Question: I have a link which adds a '<tr>' dynamically with JQuery, but my '<tr>' contains some '<td>' which contains JQuery (the first one is a datepicker and the last one removes the current '<tr>'). And when I add this '<tr>' the JQuery and it's CSS doesn't work :
> Here's a Screenshot (the last '<tr>' is the '<tr>' which is added
dynamically) :
Here's the jquery code of adding dynamically :
'''
<script>
$('.AddResults').click(function(){
// All the cols
var jourVar = $('<td class="jr_td"><p><input type="text" class="datepicker" /></p><p class="ou">ou</p><p><input type="text" class="datepicker" /></p></td>') ;
var creneauVar = $('<td class="cr_td"><select><option value="h1">10h30</option><option value="h2">11h30</option></select><select class="cr_td_s2"><option value="h3">10h30</option><option value="h4">11h30</option></select></td>') ;
var repassageVar = $('<td class="rp_td"><select><option value="h5" SELECTED>2h00</option><option value="h6">3h00</option></select></td>') ;
var menageVar = $('<td class="mn_td"><select><option value="h7" SELECTED>2h00</option><option value="h8">3h00</option></select></td>') ;
var totalVar = $('<td class="tt_td"><strong>4h.</strong></td>') ;
var pttcVar = $('<td class="pttc_td"><strong>88 &#8364;</strong></td>') ;
var corVar = $('<td class="cor_td"><a href="#"><img src="img/ico/corbeille.png" alt="" width="13" height="13" /></a></td>') ;
//Create 2 new rows
var newTitreRow = $('<tr><td class="bar_td" colspan=7><strong>PRESTATION ' + rowNumber + '</strong></td></tr>') ;
var newContentRow = $('<tr class="ligne_suppr">').append(jourVar).append(creneauVar).append(repassageVar).append(menageVar).append(totalVar).append(pttcVar).append(corVar).append('<\/tr>') ;
//Append the new row to the body of the #table_prest table
$('#table_prest tbody').append(newTitreRow);
$('#table_prest tbody').append(newContentRow);
$('<style type="text/css">@import url("' + myStylesLocation + '")</style>').appendTo("#table_prest tbody");
//Iterate row number
rowNumber++;
});
</script>
'''
> And here's the datepicker code :
'''
<script>
$(function() {
$( ".datepicker" ).datepicker({
showOn: "button",
buttonImage: "img/ico/jour_presta.png",
buttonImageOnly: true
});
});
</script>
'''
> And Here's the deleting code :
'''
<script>
$('.ligne_suppr a').click(function(e) {
e.preventDefault();
var parent = $(this).parent().parent(); // parent <tr> of the anchor tag
var previous = parent.prev(); // <tr> before the parent <tr>
parent.remove();
previous.remove();
rowNumber -- ;
});
</script>
'''
Do you have any Idea about this problem ?
Thank you :-)
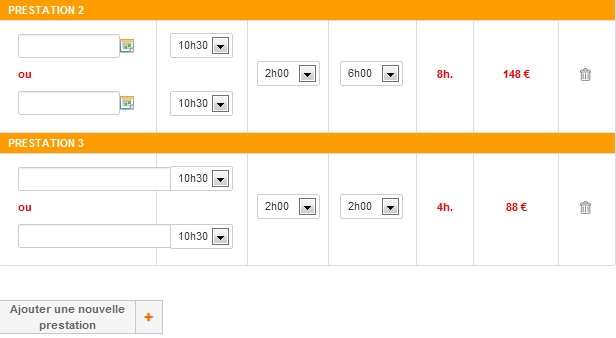
Answer: You need to undestand that datepicker is not just CSS. It is a jQuery UI plugin that adds both functionality and new DOM elements..
So the problem in your case is not with CSS not getting applied, but with the jQuery functionality not being applied to the dynamically created elements.
You need to re-run the datepicker code for the new elements..
So
Datepicker code
'''
function applyDatepicker(context){
context = context || document;
$( ".datepicker", context ).datepicker({
showOn: "button",
buttonImage: "img/ico/jour_presta.png",
buttonImageOnly: true
});
}
$(function() {
applyDatepicker();
});
'''
Deleting code
'''
$('#table_prest').on('click','.ligne_suppr a',function(e) {
e.preventDefault();
var parent = $(this).parent().parent(); // parent <tr> of the anchor tag
var previous = parent.prev(); // <tr> before the parent <tr>
parent.remove();
previous.remove();
rowNumber-- ;
});
'''
jQuery for adding dynamically code
'''
$('.AddResults').click(function(){
// All the cols
var jourVar = $('<td class="jr_td"><p><input type="text" class="datepicker" /></p><p class="ou">ou</p><p><input type="text" class="datepicker" /></p></td>') ;
var creneauVar = $('<td class="cr_td"><select><option value="h1">10h30</option><option value="h2">11h30</option></select><select class="cr_td_s2"><option value="h3">10h30</option><option value="h4">11h30</option></select></td>') ;
var repassageVar = $('<td class="rp_td"><select><option value="h5" SELECTED>2h00</option><option value="h6">3h00</option></select></td>') ;
var menageVar = $('<td class="mn_td"><select><option value="h7" SELECTED>2h00</option><option value="h8">3h00</option></select></td>') ;
var totalVar = $('<td class="tt_td"><strong>4h.</strong></td>') ;
var pttcVar = $('<td class="pttc_td"><strong>88 &#8364;</strong></td>') ;
var corVar = $('<td class="cor_td"><a href="#"><img src="img/ico/corbeille.png" alt="" width="13" height="13" /></a></td>') ;
//Create 2 new rows
var newTitreRow = $('<tr><td class="bar_td" colspan=7><strong>PRESTATION ' + rowNumber + '</strong></td></tr>') ;
var newContentRow = $('<tr class="ligne_suppr">').append(jourVar).append(creneauVar).append(repassageVar).append(menageVar).append(totalVar).append(pttcVar).append(corVar).append('<\/tr>') ;
//Append the new row to the body of the #table_prest table
$('#table_prest tbody').append(newTitreRow);
$('#table_prest tbody').append(newContentRow);
applyDatepicker(newContentRow); // ADDED THIS LINE
// removed line that re-added stylesheet.. not needed
//Iterate row number
rowNumber++;
});
'''